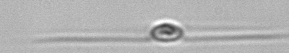
Label: Chaetoceros_similis